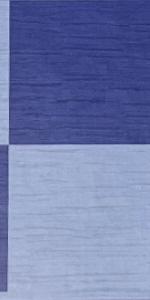
Label: Empty